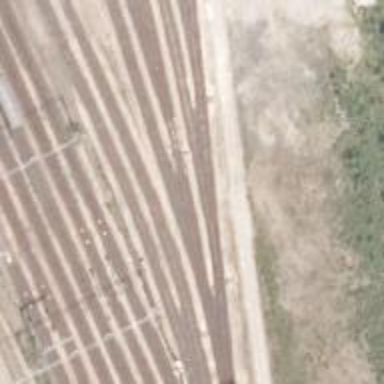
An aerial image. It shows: Railway yard.